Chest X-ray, AP view. Patient: 73 years old, sex M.
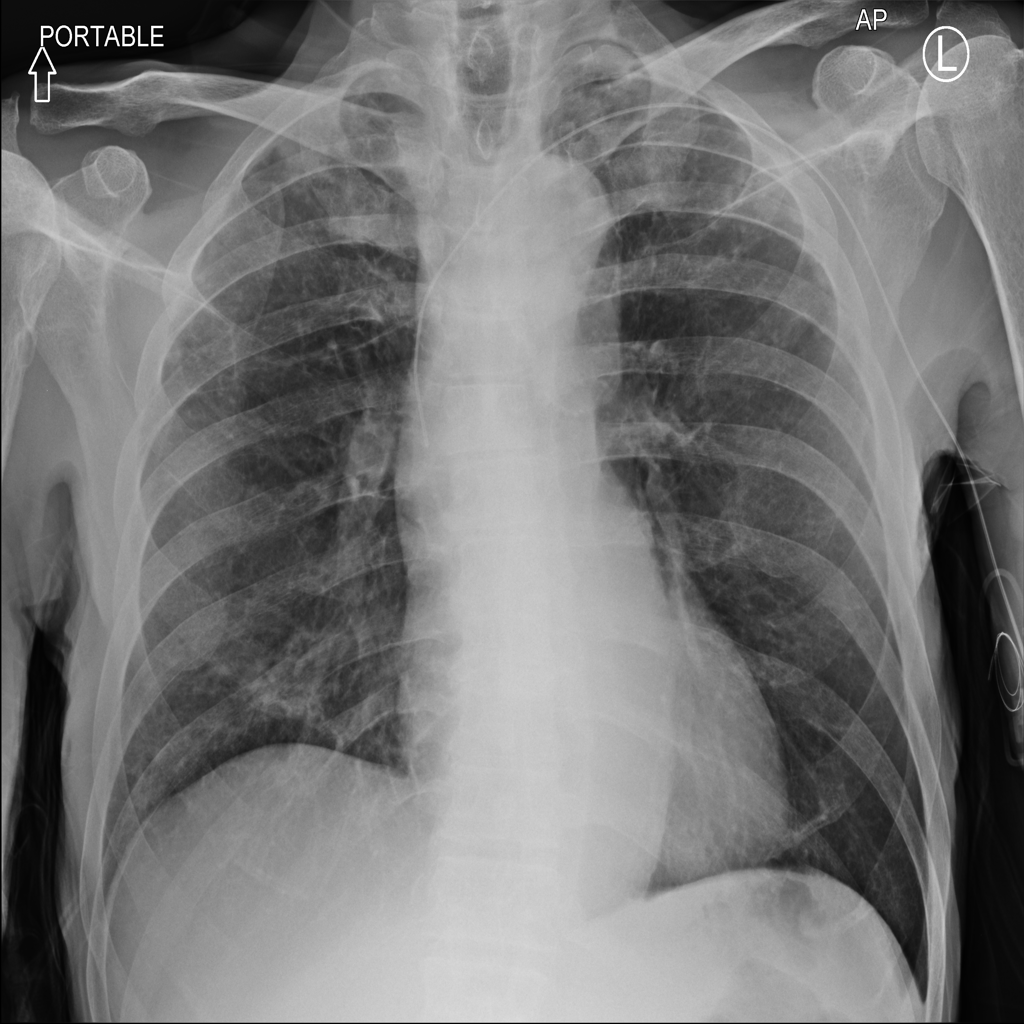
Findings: No Finding